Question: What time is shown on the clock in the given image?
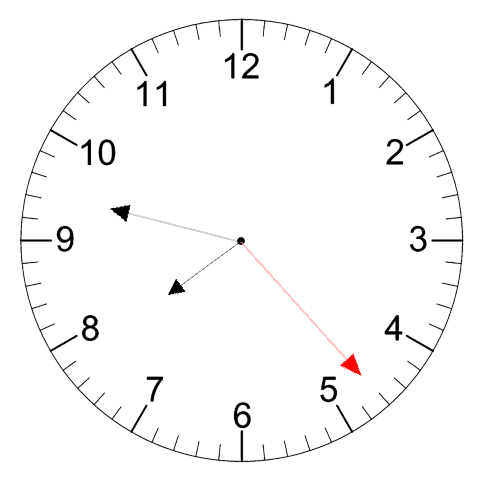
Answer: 07:47:23